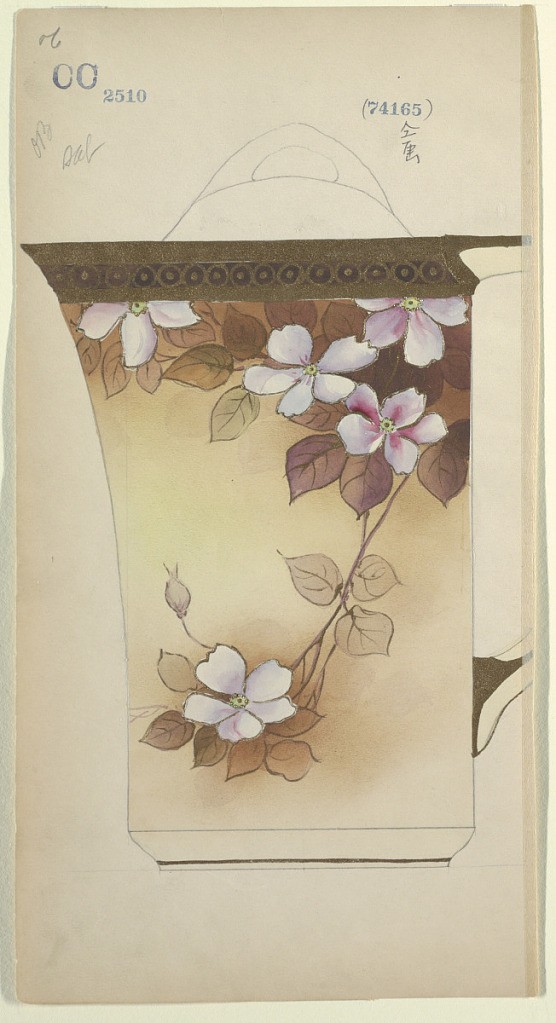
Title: Design for a Pitcher
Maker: Noritake, Japan and New York, New York, USA
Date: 1880–1910
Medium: Brush and watercolor, gold gouache, graphite on cream paper
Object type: Drawing
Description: Design of a pitcher decorated with white and pink blossoms with brown and tan leaves, one branch reaches the lower part of the body; upper rim is covered in dark brown and then with gold decoration of circles with dots inside.